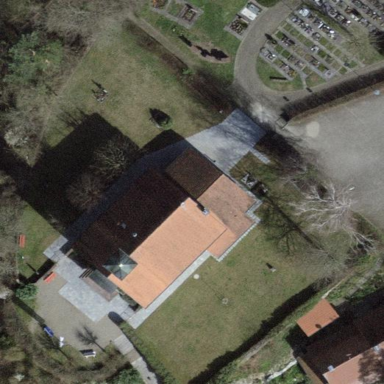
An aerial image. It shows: Place of worship.